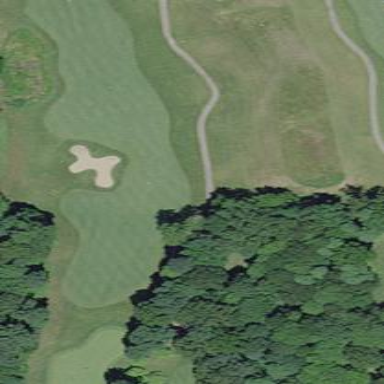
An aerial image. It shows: Grassy area designated as golf fairway.